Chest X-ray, AP view. Patient: 33 years old, sex M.
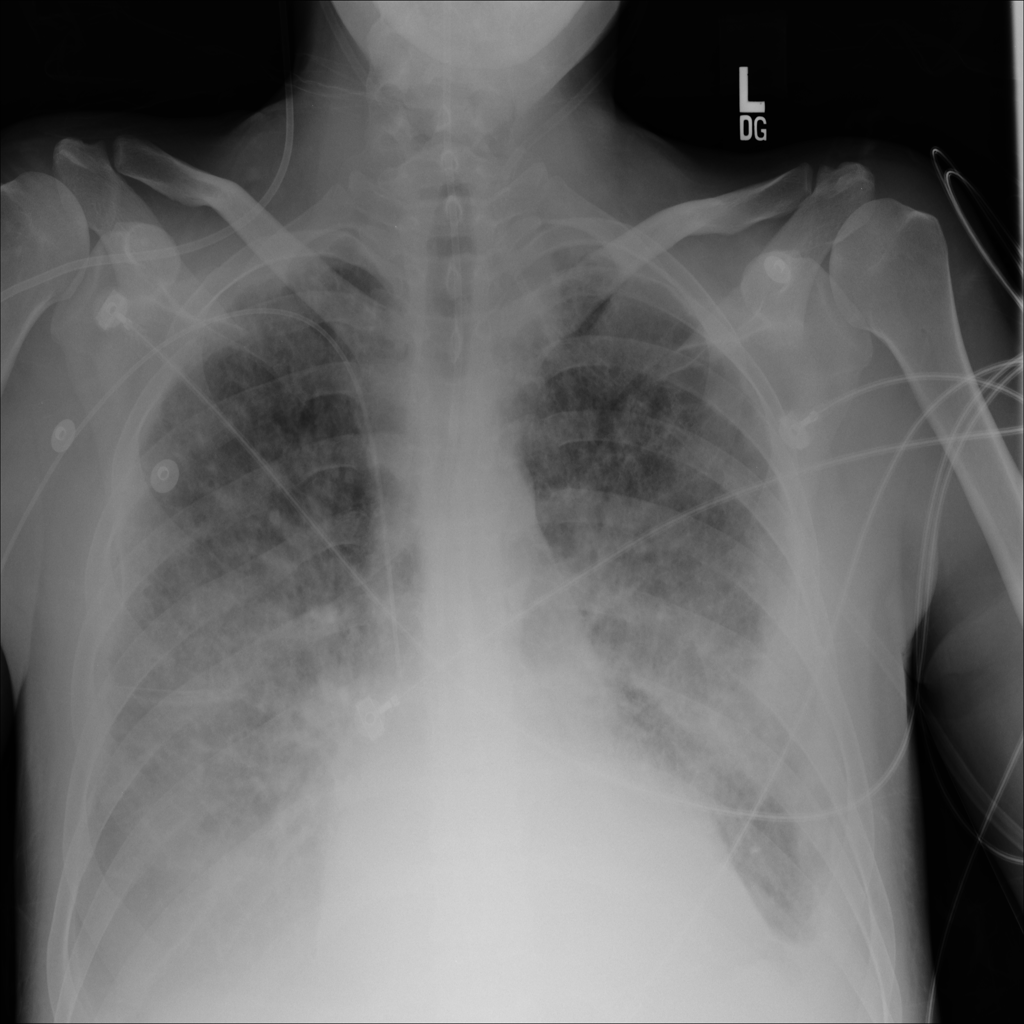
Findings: No Finding